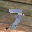
Label: 7